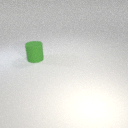
large green rubber cylinder